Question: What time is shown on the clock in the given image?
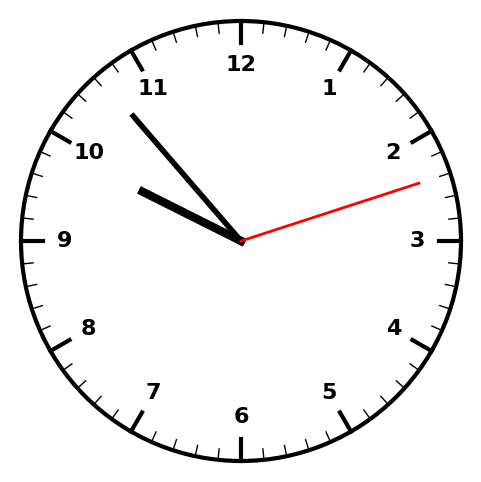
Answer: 09:53:12